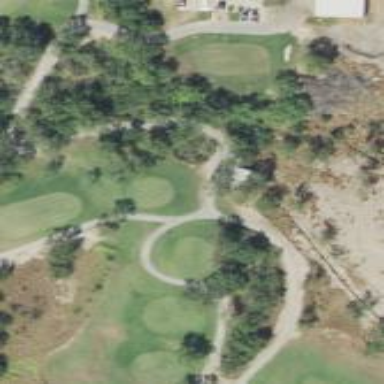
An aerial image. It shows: Rough area in golf course.